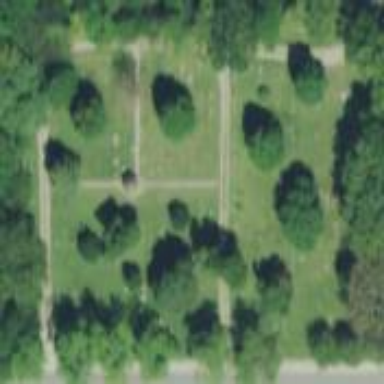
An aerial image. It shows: Cemetery.